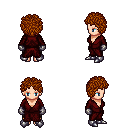
a pixel art fantasy rpg character, female body template, human, light skin, red robe, gold greaves, brunette curly afro hairstyle, metal gloves, metal boots, four views (front, back, left, right), 2x2 character sprite sheet, small pixel art, hard edges, no anti-aliasing